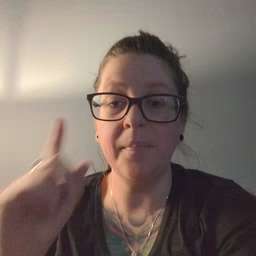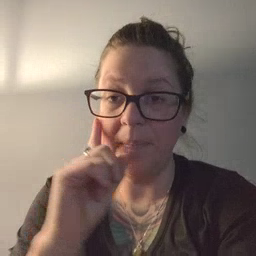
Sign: eye